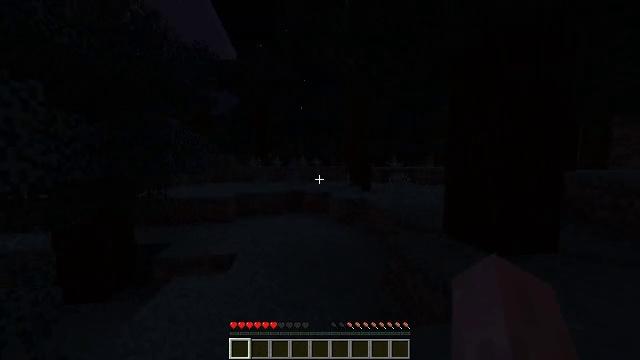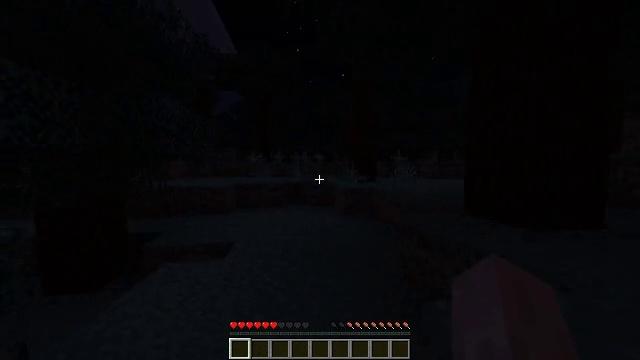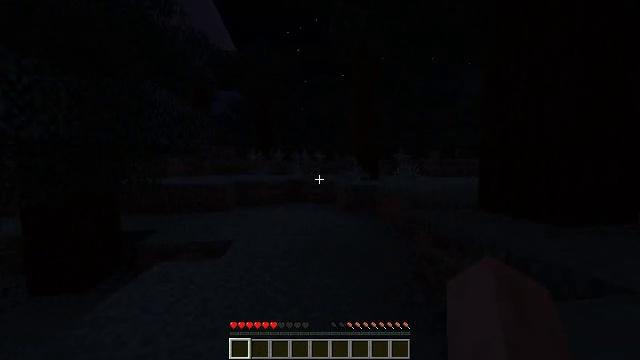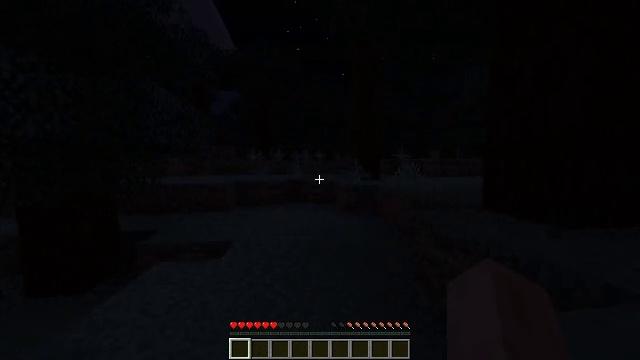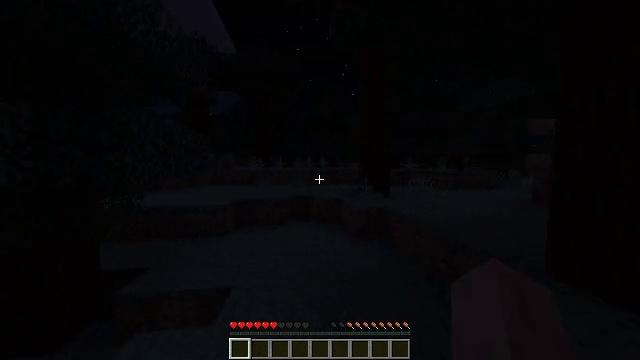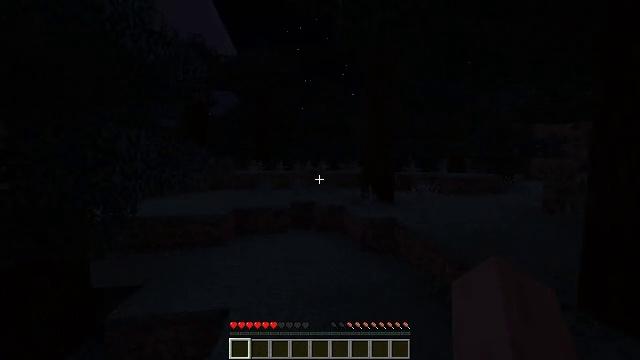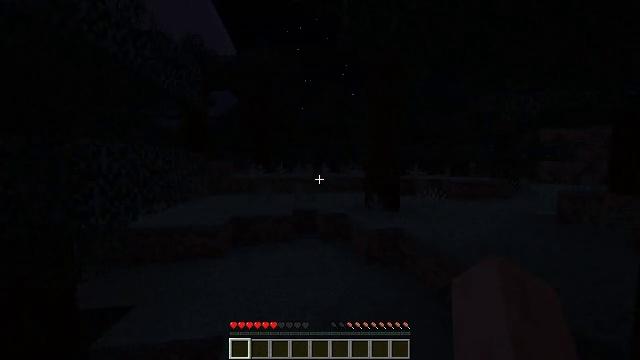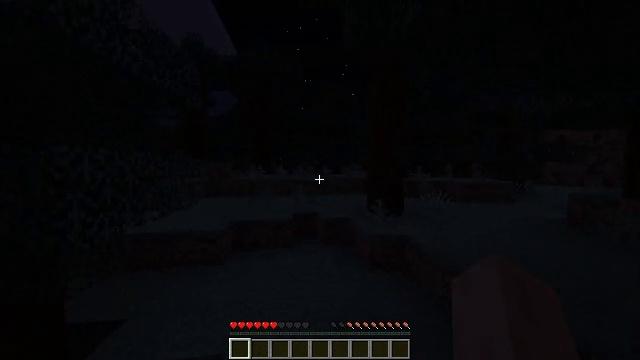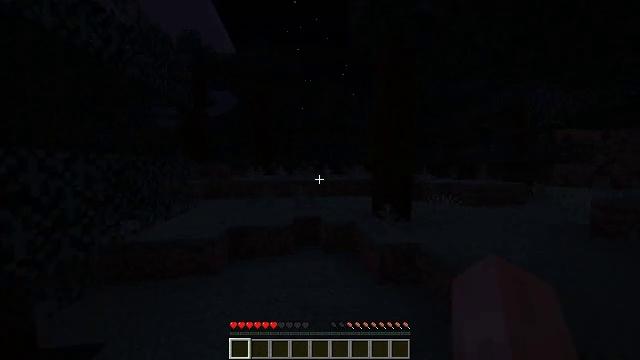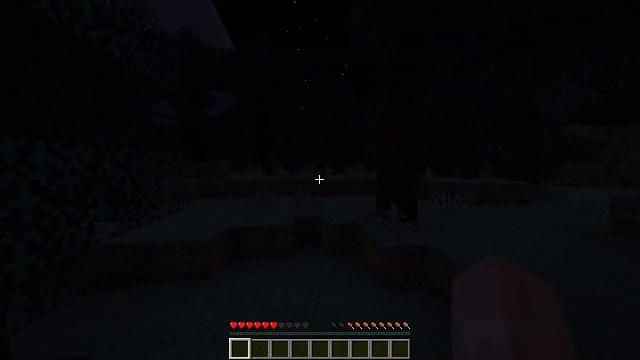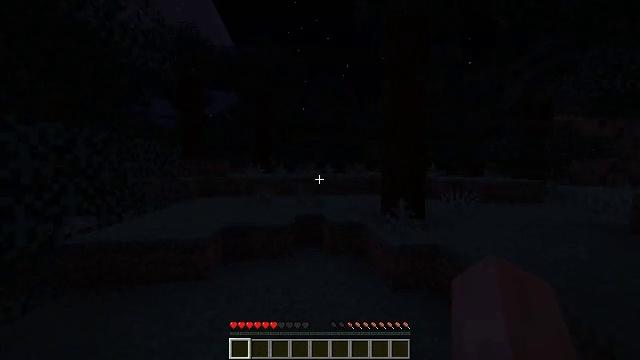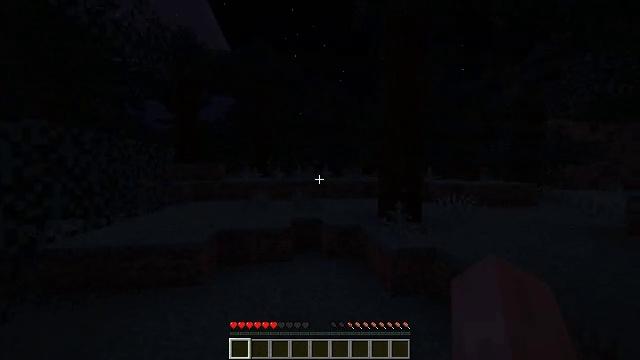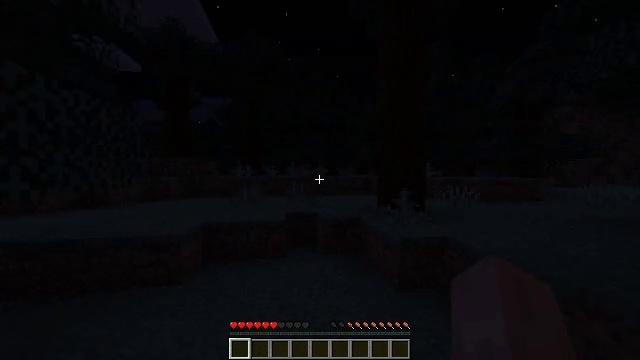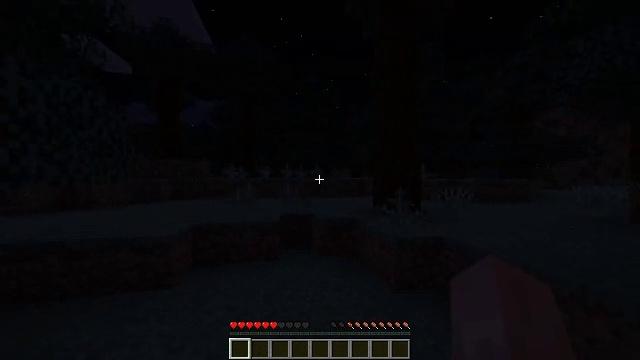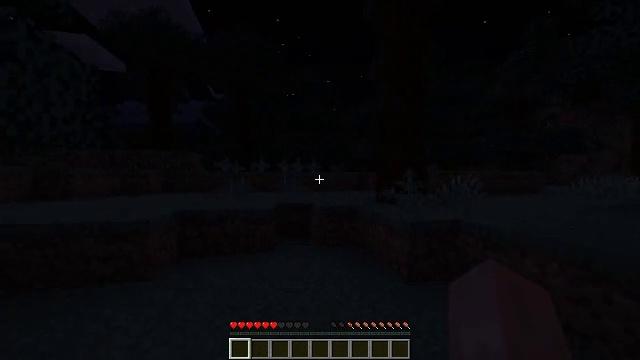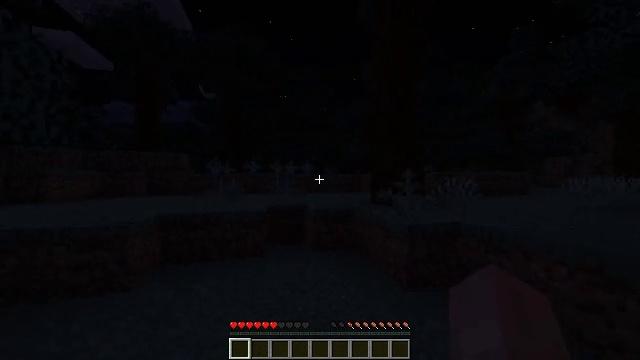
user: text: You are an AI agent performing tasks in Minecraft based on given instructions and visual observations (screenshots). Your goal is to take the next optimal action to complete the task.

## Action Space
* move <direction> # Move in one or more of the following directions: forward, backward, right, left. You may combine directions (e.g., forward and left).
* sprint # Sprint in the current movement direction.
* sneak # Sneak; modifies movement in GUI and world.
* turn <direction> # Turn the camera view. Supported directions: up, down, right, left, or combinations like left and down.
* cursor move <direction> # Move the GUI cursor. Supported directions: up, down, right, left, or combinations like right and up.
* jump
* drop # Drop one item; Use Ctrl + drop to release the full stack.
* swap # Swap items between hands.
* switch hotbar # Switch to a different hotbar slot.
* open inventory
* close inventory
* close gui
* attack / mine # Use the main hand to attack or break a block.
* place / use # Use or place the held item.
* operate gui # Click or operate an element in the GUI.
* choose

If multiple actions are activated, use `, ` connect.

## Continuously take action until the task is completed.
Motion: motion action
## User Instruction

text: Collect red mushroom blocks for building.
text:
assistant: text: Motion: move forward and move left, sprint, jump
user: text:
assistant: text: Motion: move forward and move left, sprint, jump
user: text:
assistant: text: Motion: move forward and move left, sprint, jump
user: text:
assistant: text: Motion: move forward, sprint, jump
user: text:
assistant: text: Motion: move forward, sprint, jump
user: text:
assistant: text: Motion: move forward, sprint, jump
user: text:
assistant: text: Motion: move forward, sprint, jump
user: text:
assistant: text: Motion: move forward, sprint, jump
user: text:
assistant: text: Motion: move forward, sprint
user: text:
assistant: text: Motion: move forward, sprint
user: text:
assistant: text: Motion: move forward, sprint, turn up
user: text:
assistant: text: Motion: move forward, sprint, turn right
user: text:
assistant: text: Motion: move forward, sprint, turn right
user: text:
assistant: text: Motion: move forward, sprint
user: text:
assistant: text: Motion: move forward, sprint, turn right
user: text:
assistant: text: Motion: move forward, sprint, turn right
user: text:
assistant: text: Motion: move forward, sprint, turn right
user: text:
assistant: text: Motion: move forward, sprint, turn right
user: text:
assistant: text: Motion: move forward, sprint, turn right
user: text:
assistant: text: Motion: move forward, sprint, turn right
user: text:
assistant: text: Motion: move forward, sprint, turn right
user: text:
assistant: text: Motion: move forward, sprint
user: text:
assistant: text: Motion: move forward, sprint
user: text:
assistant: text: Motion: move forward, sprint, jump
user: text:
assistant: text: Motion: move forward, sprint, jump
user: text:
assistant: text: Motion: move forward, sprint, jump
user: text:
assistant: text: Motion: move forward, sprint, jump
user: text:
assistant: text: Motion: move forward, sprint, jump
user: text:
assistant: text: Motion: move forward, sprint, jump
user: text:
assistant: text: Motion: move forward, sprint, turn left, jump